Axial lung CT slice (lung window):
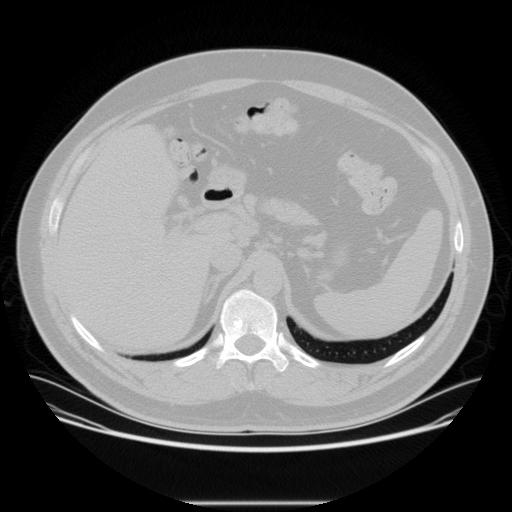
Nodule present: no